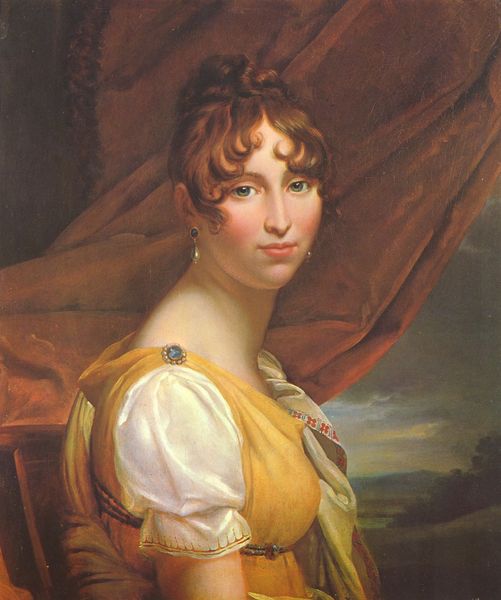
Titel: Portrait de la Reine Hortense
Künstler: François Gérard
Standort: Paris
Institution: (Privatsammlung)
Schlagwörter: blau, dunkel, gemälde, himmel, schatten, umhang, weiß, wolken, bäume, gelb, grün, landschaft, mädchen, ausschnitt, braun, brust, fenster, frau, frisur, grau, hintergrund, kleid, licht, mund, nase, ohrring, orange, profil, schmuck, stirn, stuhl, ausblick, blick, blüten, dame, gürtel, rot, schal, schleier, tuch, wiese, hemd, jung, arm, augen, bluse, falten, gesicht, kleidung, ärmel, bildnis, hals, portrait, porträt, rückenlehne, vorhang, ebene, horizont, hügel, fransen, gewand, gold, haare, sessel, sitzend, stoff, klassizismus, ohrringe, brosche, brustbild, lippen, locken, löckchen, perle, perlen, prinzessin, puffärmel, rosa, schulter, seide, lächeln, taille, dutt, seitlich, wangen, lehne, berge, hang, romantik, blue, curtain, red, white, women, bordüre, bun, dark, dress, face, female, formal, hair, lady, nose, sitting, sleeve, woman, yellow, hochgesteckt, pink, brown, kordel, faltenwurf, junge frau, spange, rothaarig, antike, halbportrait, halbporträt, geschnürt, antik, clouds, sky, background, ear, girl, head, landscape, nature, young, trees, drapes, eyes, samtvorhang, empire, oval, shawl, chin, mouth, silk, french, spätromantik, curls, ingres, blue eyes, scene, peach, drape, satin, fesnter, human, neck, shoulder, veduta, kreid, beauty, eye, earring, chest, ginger, lips, pale, rotes haar, fibel, perlenohrringe, cheek, herzogin, gelborange, fashion, stones, forehead, roter vorhang, brustband, perlohrringe, taillenband, bangs, kurze ärmel, perlenohringe, burst, broach, brooch, pretty, earing, gesilcht, klassitismus, nrosche, ohrschnuck, rosy, kerstings, auburn, gelbes kleid, blind, hairstyle, brows, curly, earings, braune locken, sleevess, chestnut, sapphire, precious, customers, rosy checked